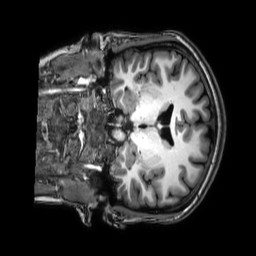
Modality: T1w
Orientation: coronal
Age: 21
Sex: female
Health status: healthy
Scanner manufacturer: philips
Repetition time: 0.009 s
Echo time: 0.004 s